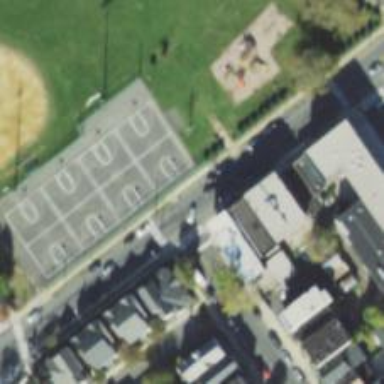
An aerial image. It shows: Basketball court on pitch.